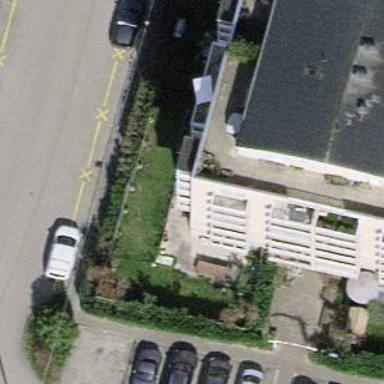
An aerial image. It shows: Garden enclosed by fence.